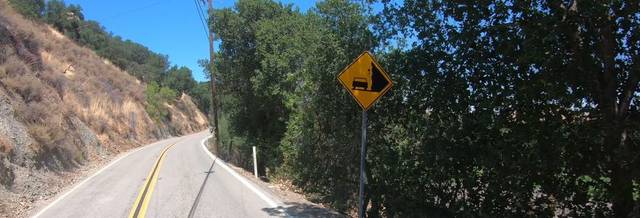
Region: United States
Coordinates: 37.597, -121.886